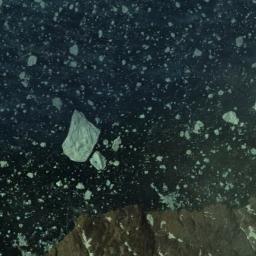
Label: sea_ice